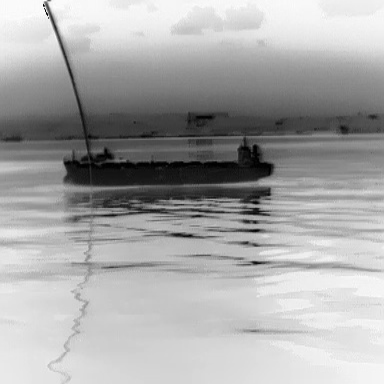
There is a liner in the infrared image.